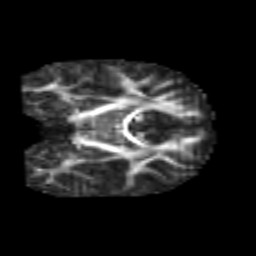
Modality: FA
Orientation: coronal
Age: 5
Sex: male
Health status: healthy